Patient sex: F
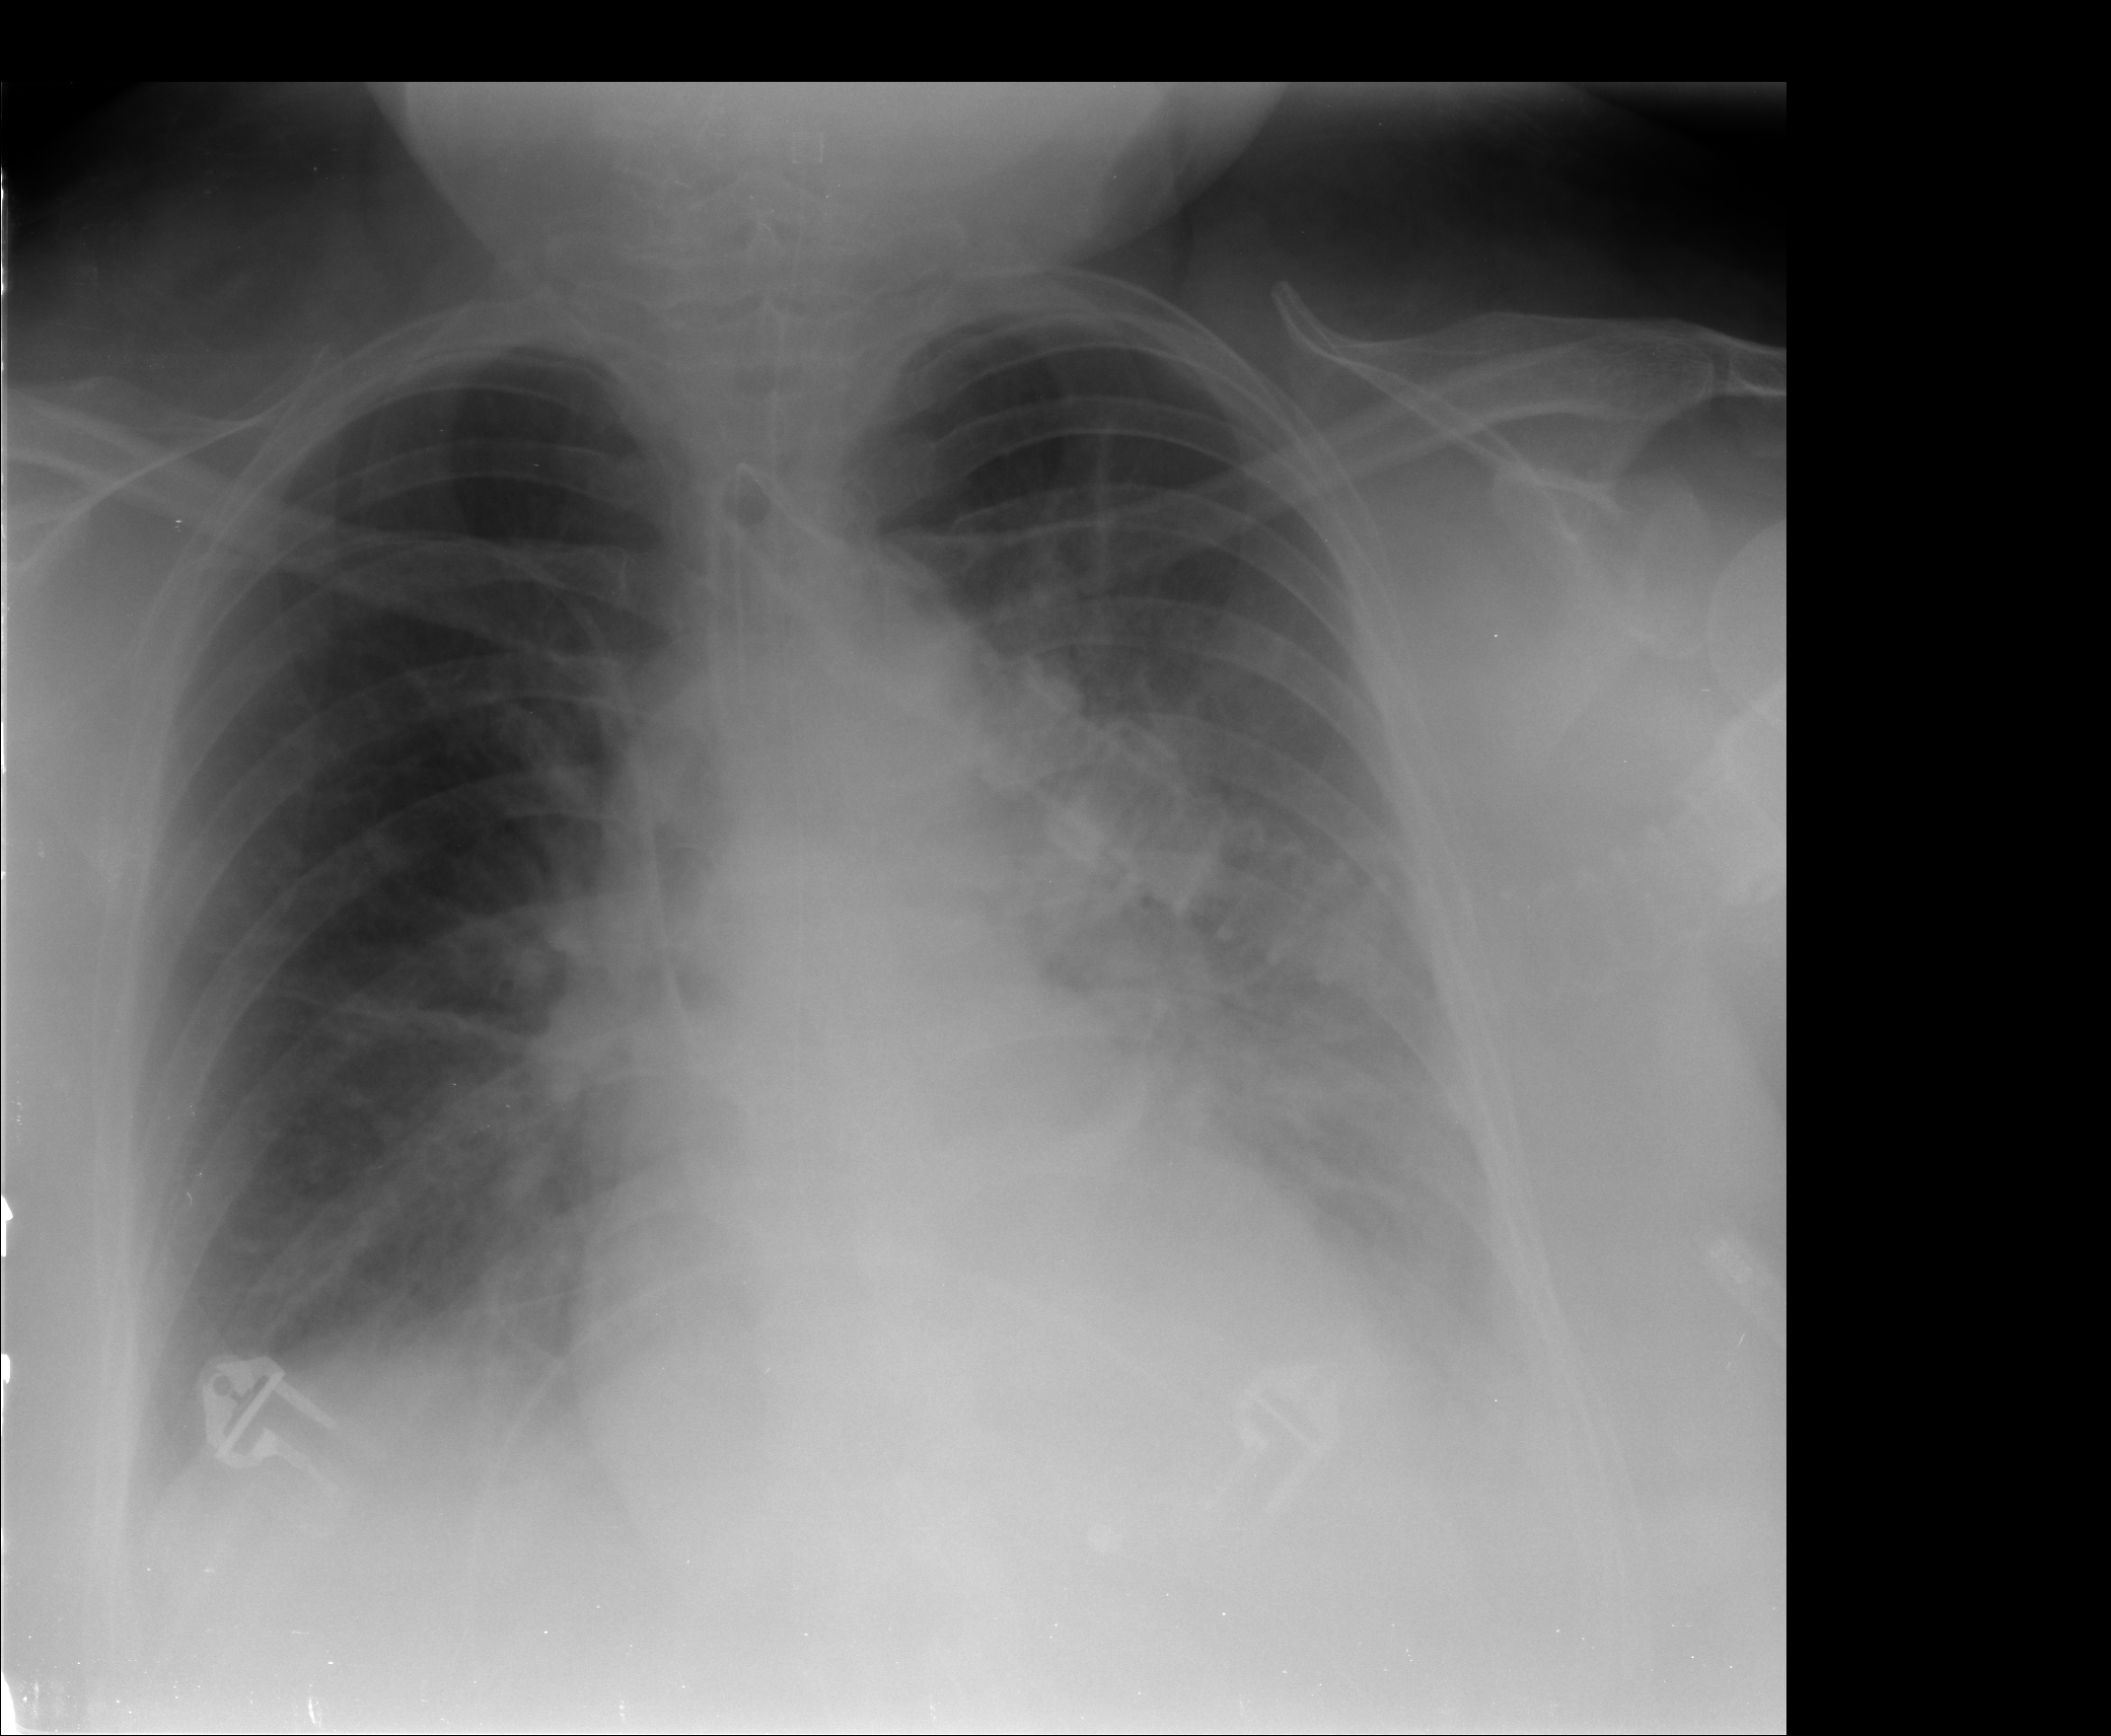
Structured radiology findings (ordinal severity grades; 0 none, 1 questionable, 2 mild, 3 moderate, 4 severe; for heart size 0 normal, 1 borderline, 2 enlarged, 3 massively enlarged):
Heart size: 1
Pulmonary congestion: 2
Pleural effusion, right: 2
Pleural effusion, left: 3
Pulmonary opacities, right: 1
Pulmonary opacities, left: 1
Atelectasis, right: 1
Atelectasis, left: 2